Question: I'm trying to create a custom Visual Studio wizard to create generated code.
Everything works well but the only problem is that the project file won't be saved in right folder. I'm right clicking on a project folder and selecting 'New Item...' but the wizard saves the file in project root.
The code:
'''
public class ProcedureClass : IDTWizard
{
public void Execute(object Application, int hwndOwner, ref object[] ContextParams, ref object[] CustomParams, ref EnvDTE.wizardResult retval)
{
// Showing wizard dialog and generating code here...
var projectItems = ContextParams[2] as ProjectItems;
var project = projectItems.ContainingProject;
retval = wizardResult.wizardResultSuccess;
project.ProjectItems.AddFromTemplate(tempFile, ContextParams[4]);
}
}
'''
Here is an image showing where I clicked and where the file has been created:

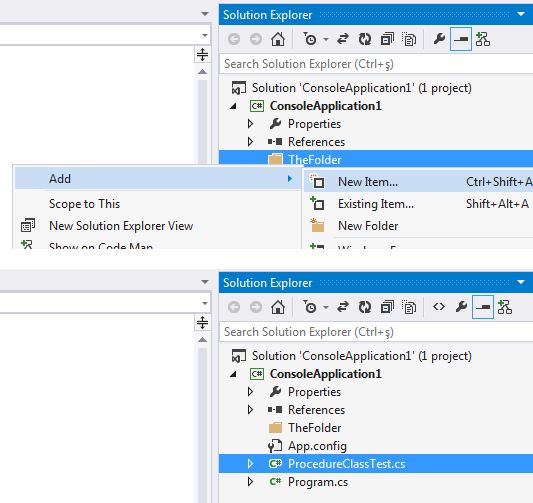
Answer: This is expected given that your code uses projectItems.ContainingProject, which always returns the root project.
See my article
HOWTO: Navigate the files of a solution from a Visual Studio .NET macro or add-in
<URL>
The correct code would be:
- - -